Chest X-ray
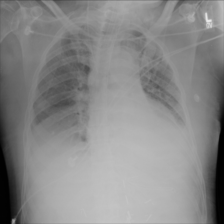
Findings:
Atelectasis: positive
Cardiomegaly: negative
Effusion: positive
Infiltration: negative
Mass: negative
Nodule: negative
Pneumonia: negative
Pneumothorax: negative
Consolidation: positive
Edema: negative
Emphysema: negative
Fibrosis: negative
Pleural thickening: negative
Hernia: negative